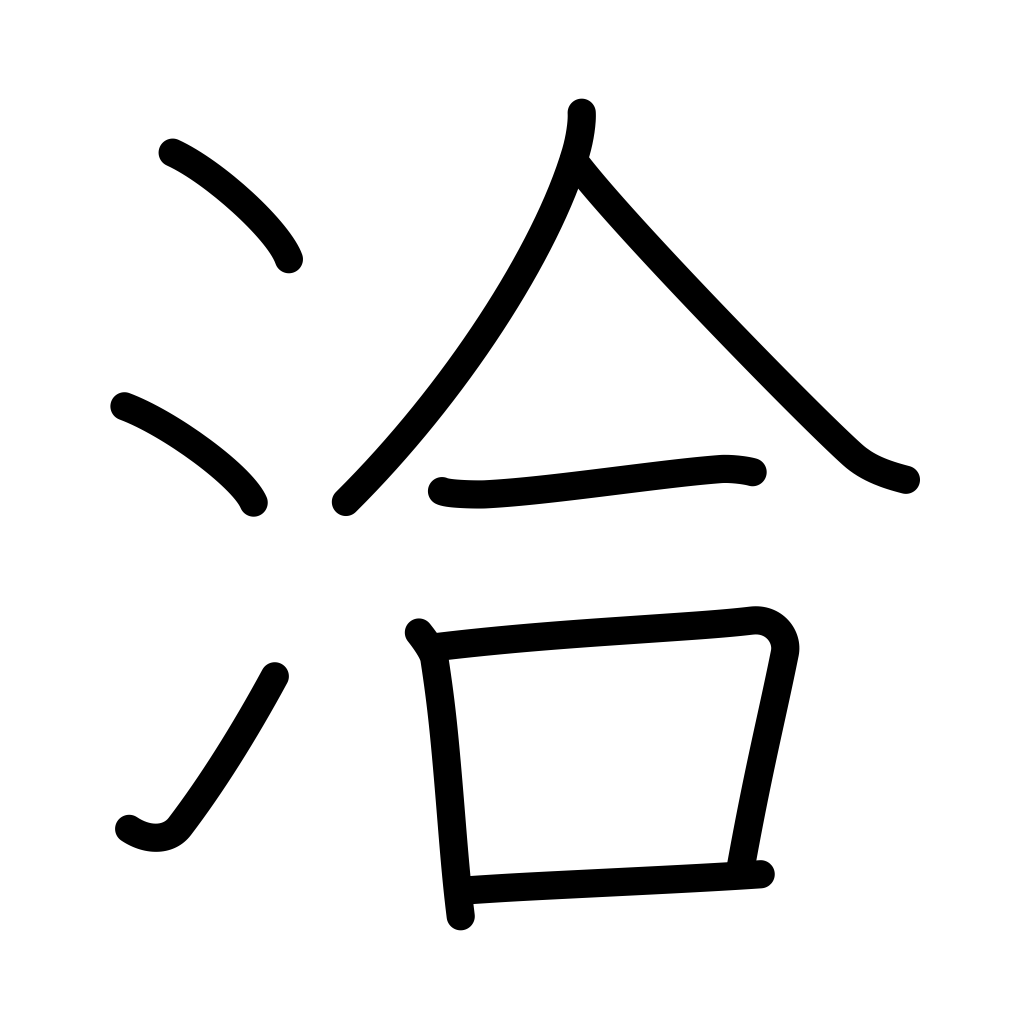
Meaning: far and wide